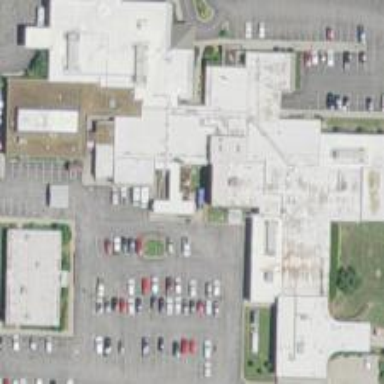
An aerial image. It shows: Hospital building.